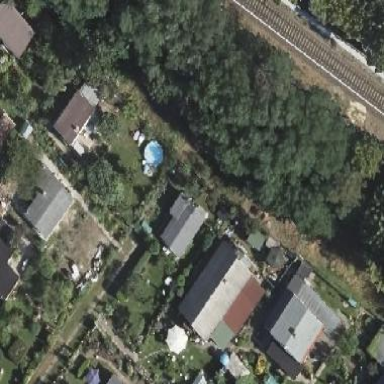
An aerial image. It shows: Plot in the allotments.